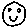
Label: smiley face